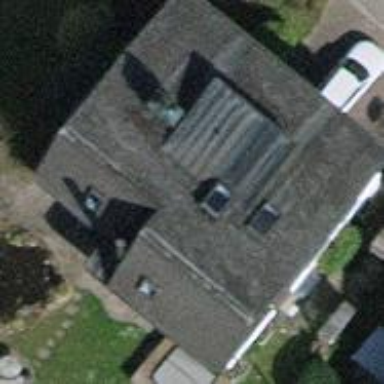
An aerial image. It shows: Detached building.